Interaction volume radius: 5 \u00c5
Interaction volume height: 25 \u00c5
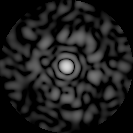
Disorder parameter: 0.8423